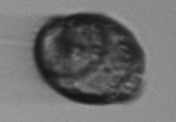
Label: Margalefidinium